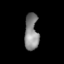
Tissue: lung
Cell type: Smooth muscle cells
Senescence score: 0.5796
Nuclear area (px): 495
Mean DAPI intensity: 134.323